Question: Regex works fine <URL>, but my script gets choked up on the underscores when I run it. The underscores should not need to be escaped... What is the deal?
Just trying to grab any leading/trailing '$' and '_':
'''
def someString1 = "__test"
def someString2 = "$test"
def someString3 = "test_"
def someString4 = "$test_"
//...
def matcher = someString1 =~ /([\$_]*)(.+?)([\$_]*)/
'''
Using Netbeans as my IDE and the coloring of the regex indicates it thinks the underscores are variables. Same is true if the dollar signs are escaped or not escaped.

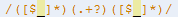
Answer: The express '$_' in regex is a back-reference for the entire input string. Try changing your regex to this:
'''
([_\$]*)(.+?)([_\$]*)
'''